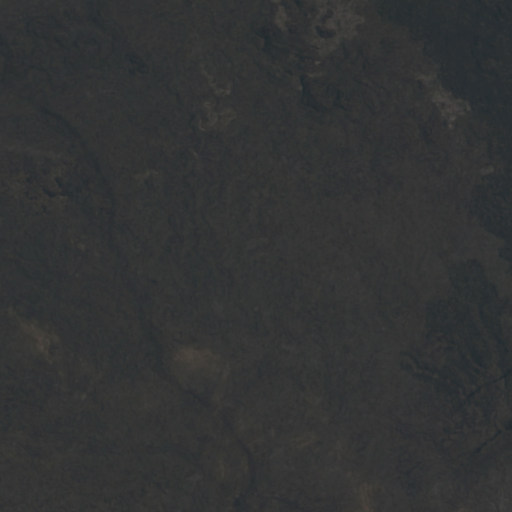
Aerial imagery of mountain in Hawaii named Mauna Iki Lava Shield containing only unknown